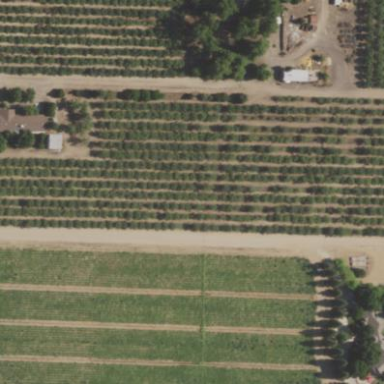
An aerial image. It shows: Almond orchard with rows of almond trees.